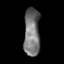
Tissue: lung
Cell type: Epithelial cells
Senescence score: 0.1543
Nuclear area (px): 743
Mean DAPI intensity: 118.467